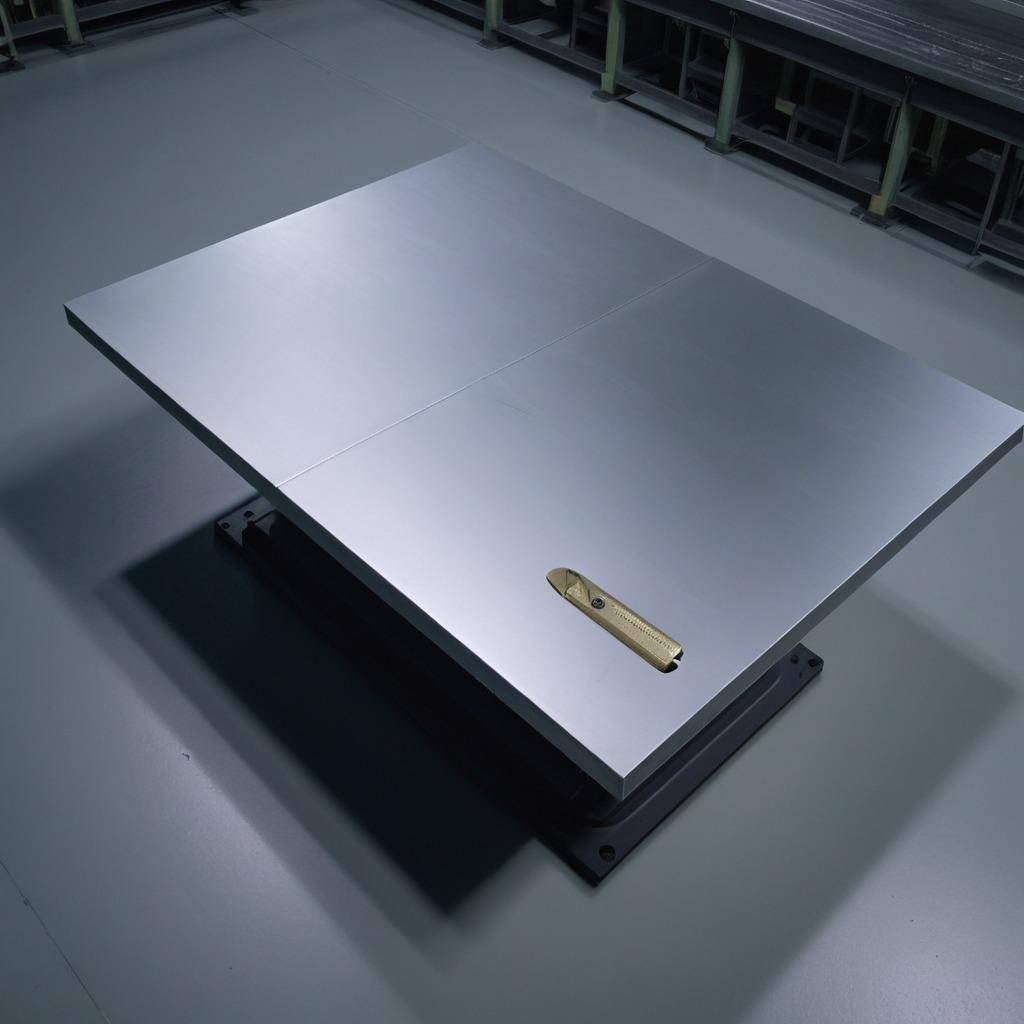
A utility knife is lying on a clean empty table in a basement in the evening.